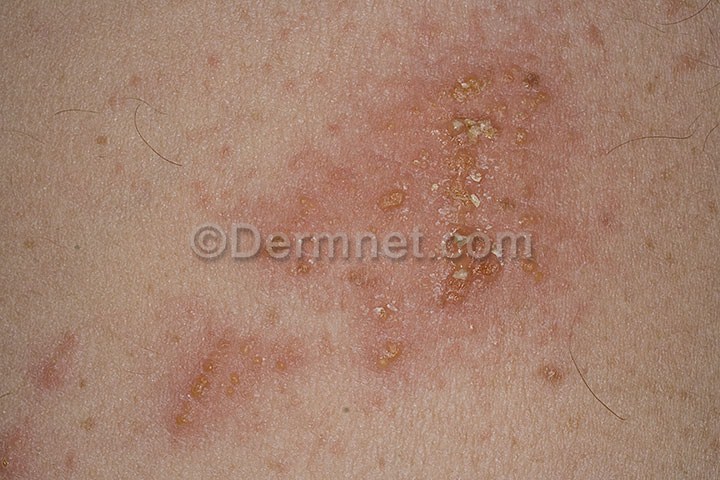
Disease: Poison Ivy Photos and other Contact Dermatitis